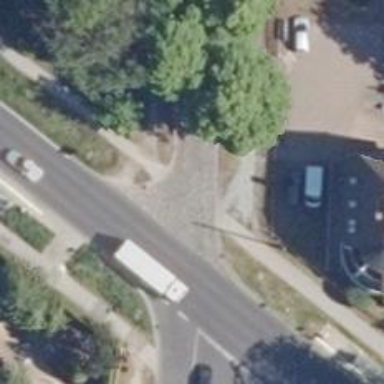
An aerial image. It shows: Residential road.